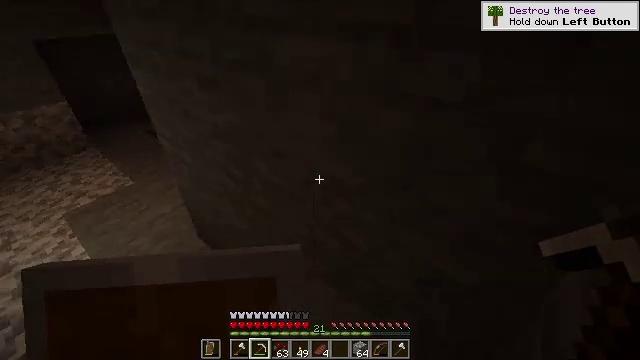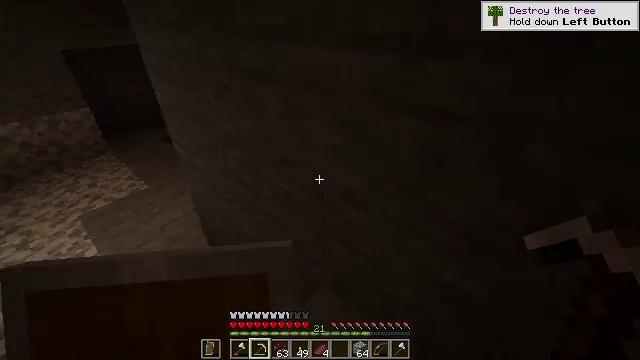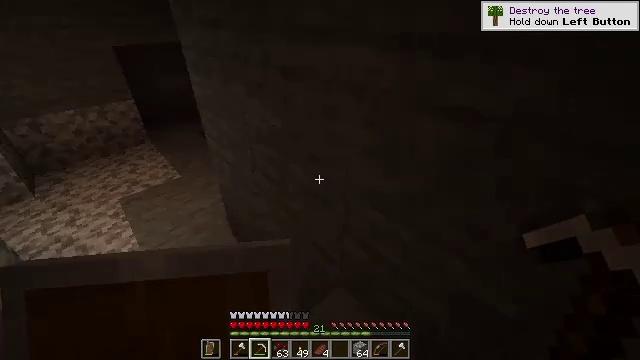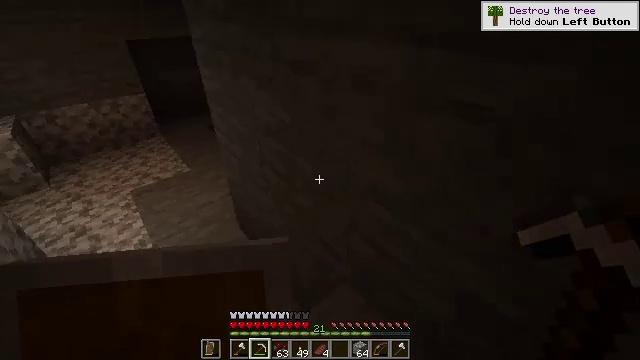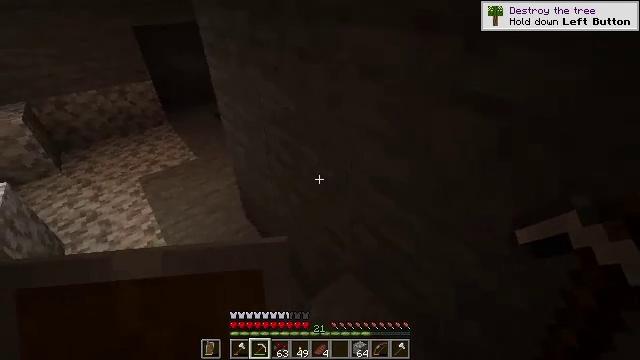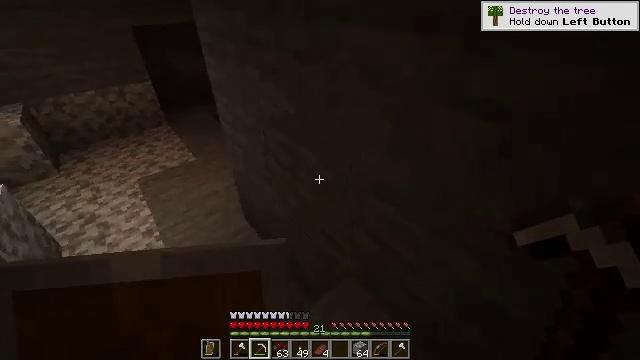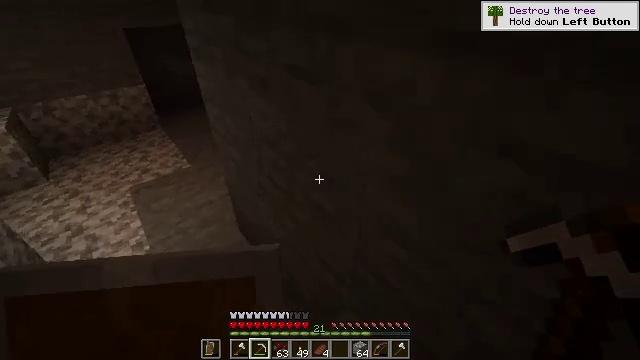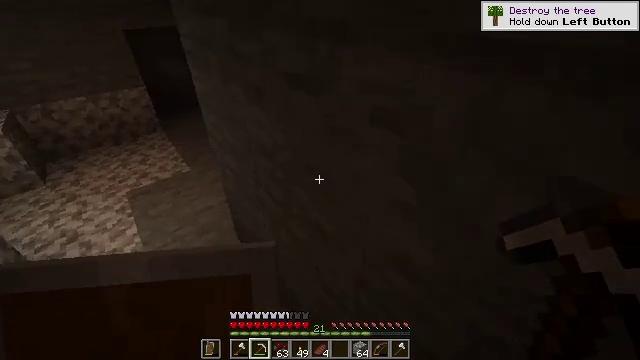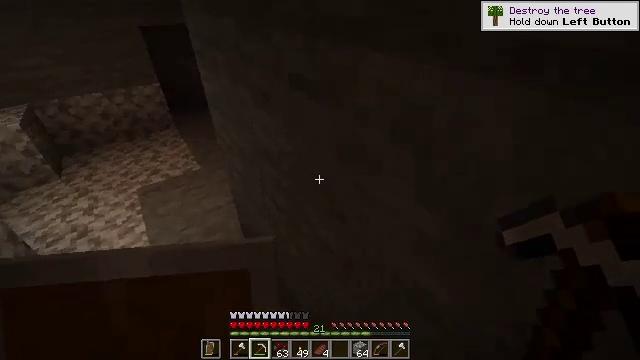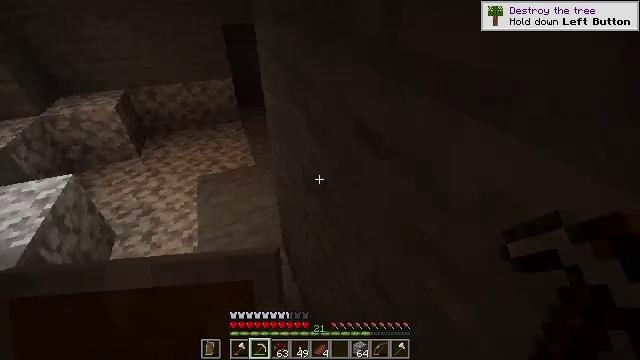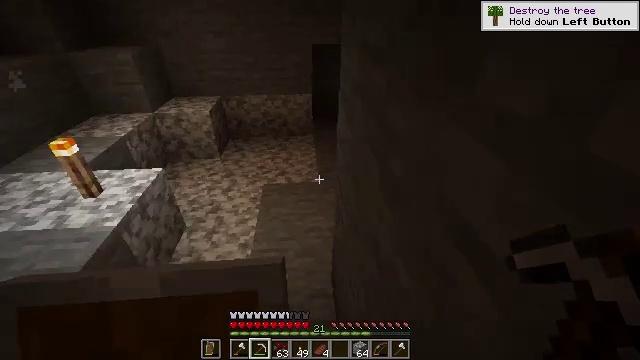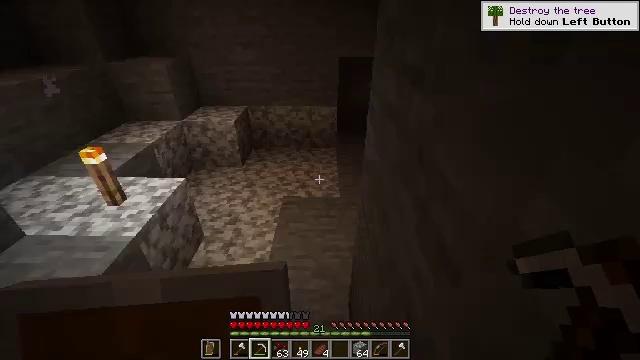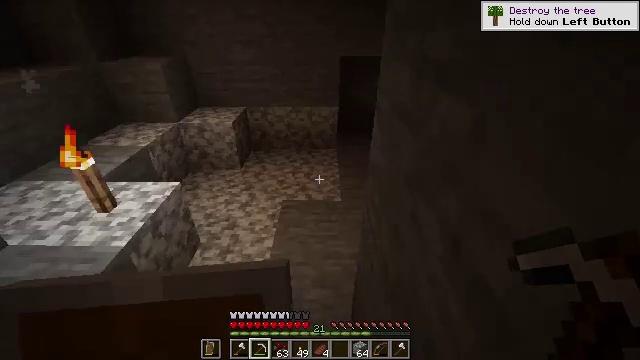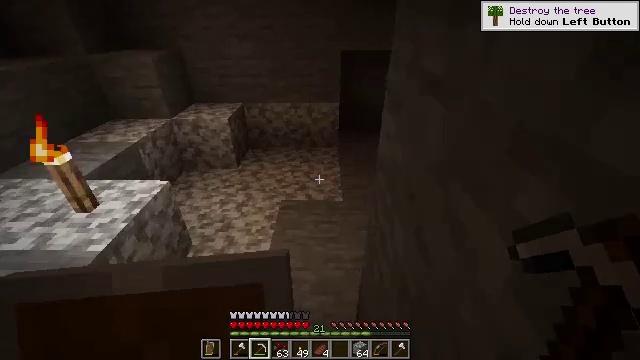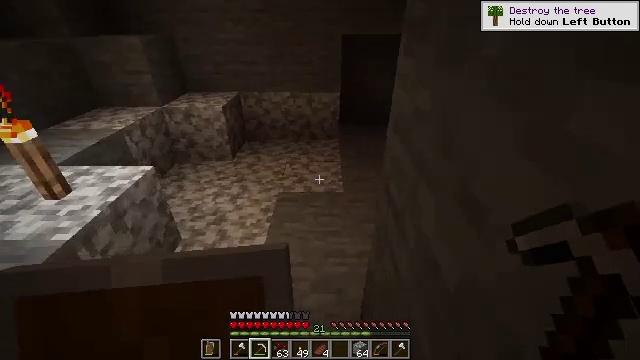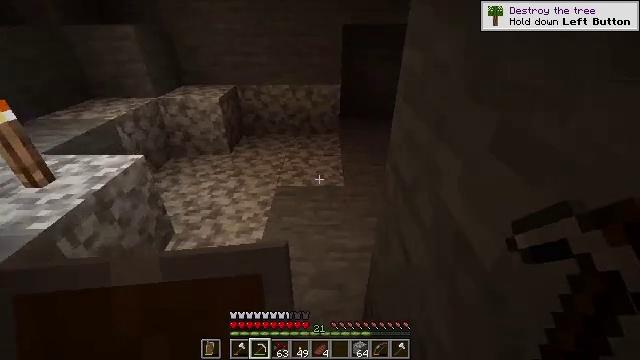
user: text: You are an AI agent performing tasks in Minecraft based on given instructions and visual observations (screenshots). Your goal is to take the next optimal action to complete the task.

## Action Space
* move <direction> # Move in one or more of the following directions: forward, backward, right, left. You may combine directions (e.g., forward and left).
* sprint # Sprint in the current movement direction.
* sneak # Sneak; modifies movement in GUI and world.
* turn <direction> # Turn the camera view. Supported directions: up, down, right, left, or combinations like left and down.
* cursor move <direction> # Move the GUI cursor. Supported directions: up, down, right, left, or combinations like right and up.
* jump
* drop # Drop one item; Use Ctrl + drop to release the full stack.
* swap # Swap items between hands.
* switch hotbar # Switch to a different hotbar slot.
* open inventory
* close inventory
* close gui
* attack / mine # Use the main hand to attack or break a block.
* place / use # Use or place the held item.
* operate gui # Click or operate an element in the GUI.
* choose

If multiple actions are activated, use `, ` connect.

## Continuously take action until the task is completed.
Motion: motion action
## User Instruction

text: Remove a block of andesite from the inventory.
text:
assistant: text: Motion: turn left and up
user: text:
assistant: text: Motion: turn left
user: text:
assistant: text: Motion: turn left
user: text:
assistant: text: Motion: turn left and down
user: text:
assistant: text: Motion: move forward
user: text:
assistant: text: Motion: move forward
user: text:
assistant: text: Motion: move forward
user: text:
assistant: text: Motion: move forward, turn left
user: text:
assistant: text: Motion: move forward, turn left
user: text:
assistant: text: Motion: move forward, turn left and up
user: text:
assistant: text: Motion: move forward, turn left and up
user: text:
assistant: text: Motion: move forward
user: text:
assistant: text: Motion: move forward
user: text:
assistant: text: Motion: no_op
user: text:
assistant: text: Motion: no_op
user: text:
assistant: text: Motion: no_op
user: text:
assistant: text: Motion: no_op
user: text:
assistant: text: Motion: no_op
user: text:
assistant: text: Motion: no_op
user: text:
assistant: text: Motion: no_op
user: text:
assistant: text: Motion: no_op
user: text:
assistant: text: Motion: no_op
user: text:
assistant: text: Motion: turn left and up
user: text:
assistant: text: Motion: turn left and up
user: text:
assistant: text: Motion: turn left and up
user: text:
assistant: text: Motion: turn right
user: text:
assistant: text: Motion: turn right
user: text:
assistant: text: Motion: turn right
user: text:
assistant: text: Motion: open inventory
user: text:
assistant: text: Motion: open inventory